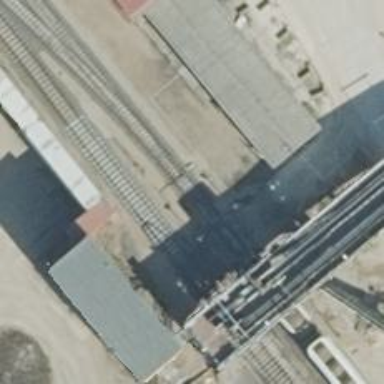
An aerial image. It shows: Railway spur service.